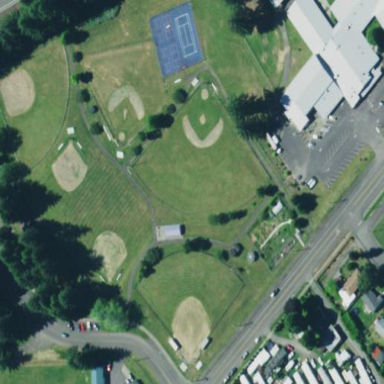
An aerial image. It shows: Baseball pitch for leisure land.